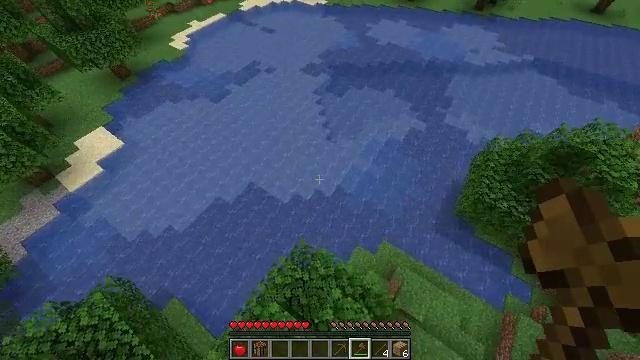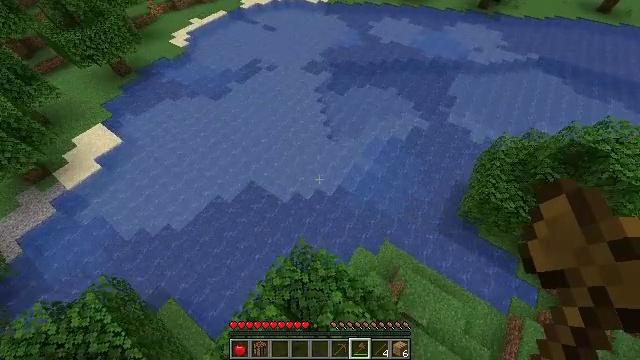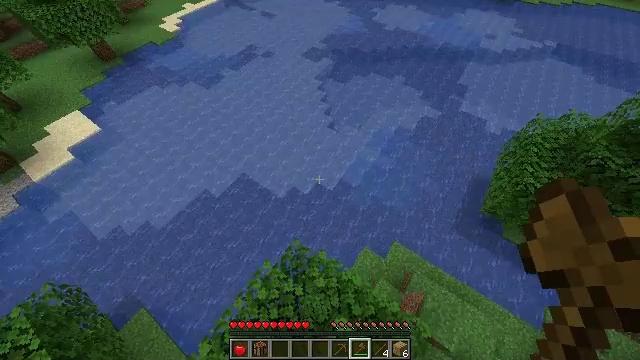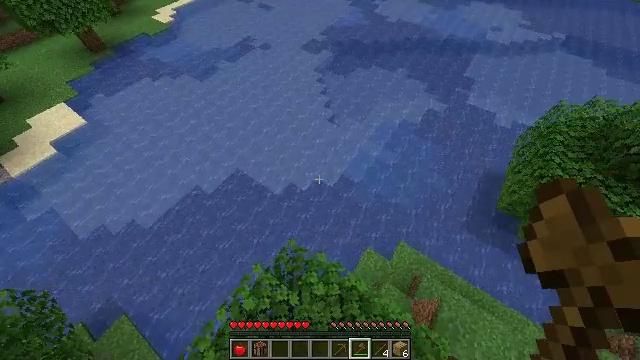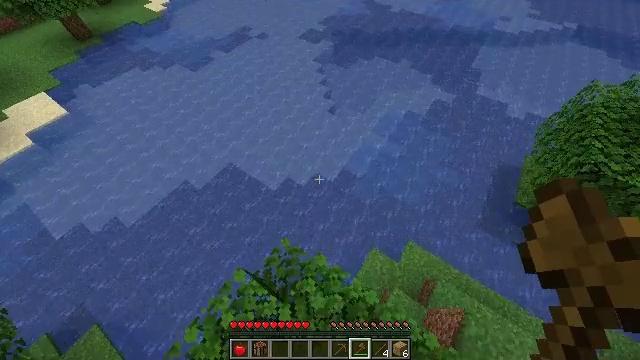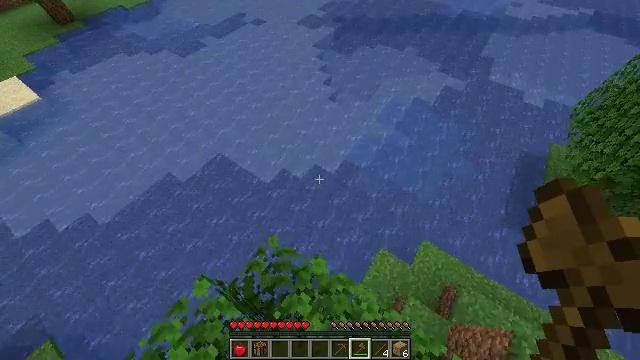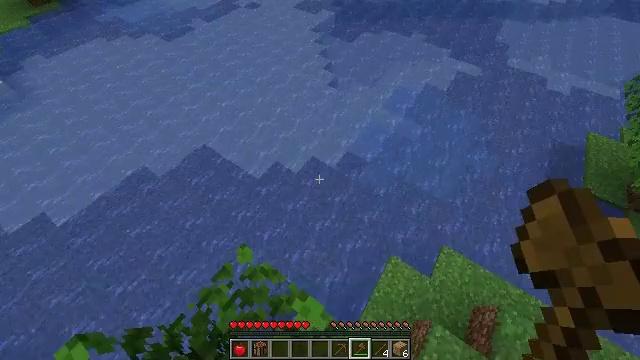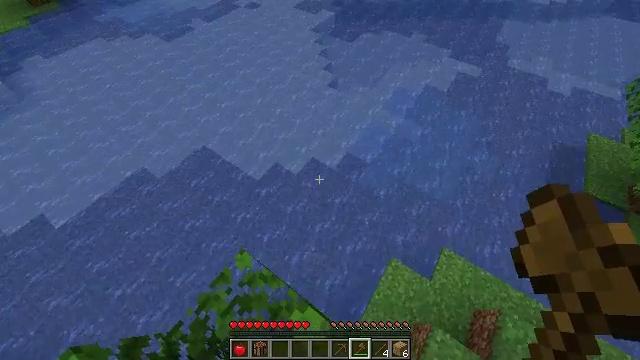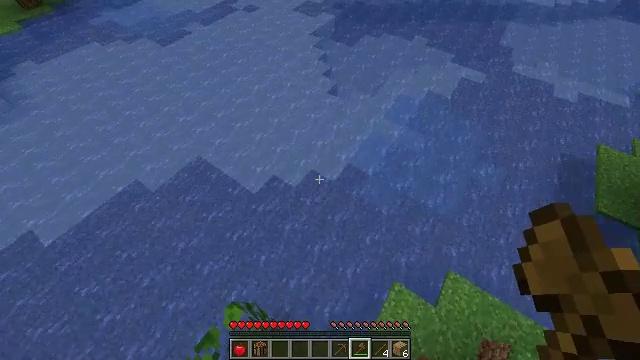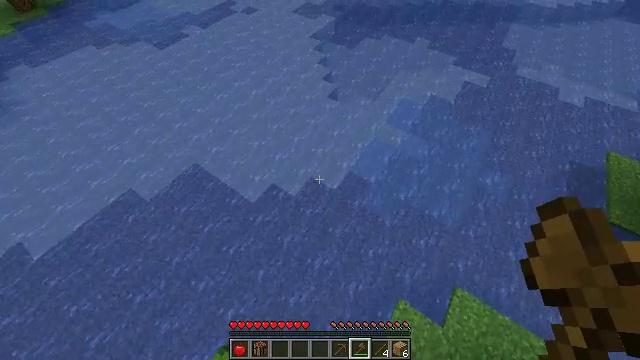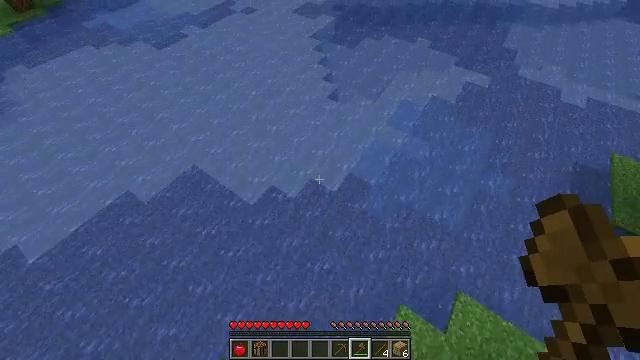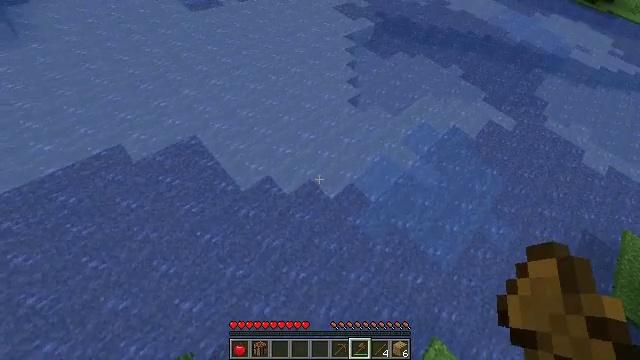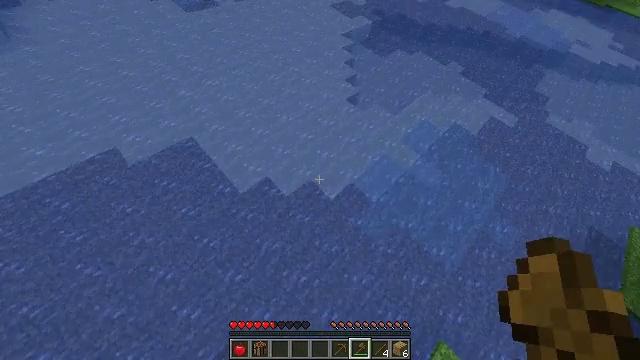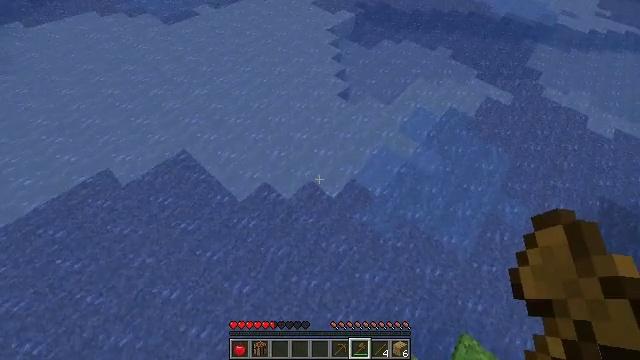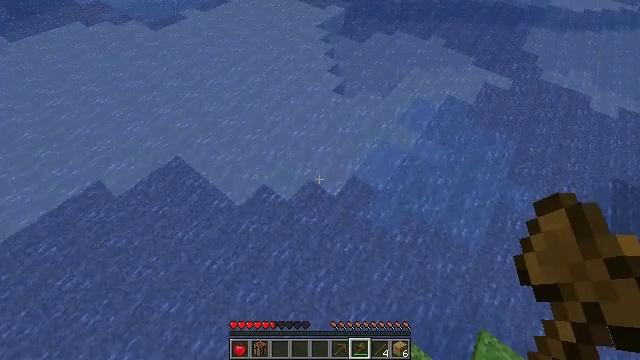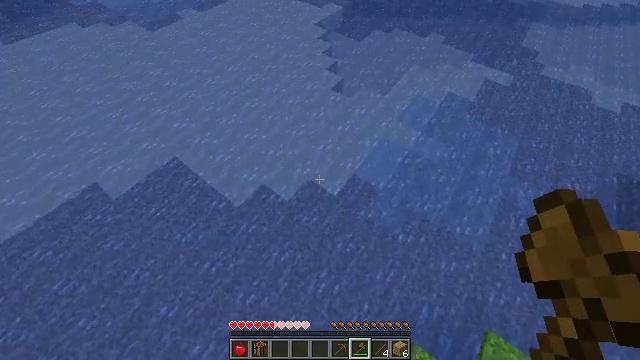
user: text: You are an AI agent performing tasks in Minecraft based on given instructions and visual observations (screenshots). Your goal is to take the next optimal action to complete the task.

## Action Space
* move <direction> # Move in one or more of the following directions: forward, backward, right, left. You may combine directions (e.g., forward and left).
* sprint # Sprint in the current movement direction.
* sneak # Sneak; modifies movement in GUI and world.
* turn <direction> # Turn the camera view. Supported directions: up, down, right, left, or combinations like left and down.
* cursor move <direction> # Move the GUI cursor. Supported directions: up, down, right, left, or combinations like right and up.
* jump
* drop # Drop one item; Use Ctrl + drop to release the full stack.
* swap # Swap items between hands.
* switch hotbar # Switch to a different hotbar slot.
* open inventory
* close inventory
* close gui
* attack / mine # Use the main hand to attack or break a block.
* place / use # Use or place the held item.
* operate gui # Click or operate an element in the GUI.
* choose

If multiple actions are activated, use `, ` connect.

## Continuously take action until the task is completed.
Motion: motion action
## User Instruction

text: Mine the mushroom stem in the forest.
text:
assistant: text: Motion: move forward, sprint, jump
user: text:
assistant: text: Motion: move forward
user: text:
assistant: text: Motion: move forward
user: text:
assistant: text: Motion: move forward
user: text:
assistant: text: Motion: move forward
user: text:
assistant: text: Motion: move forward
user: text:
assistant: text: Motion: move forward
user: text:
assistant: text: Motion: move forward
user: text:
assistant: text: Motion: move forward
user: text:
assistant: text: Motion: move forward
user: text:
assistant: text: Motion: move forward
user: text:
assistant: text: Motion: move forward, jump
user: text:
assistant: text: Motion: move forward, jump
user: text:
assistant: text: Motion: move forward, jump
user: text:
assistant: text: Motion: move forward, jump
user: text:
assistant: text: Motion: move forward
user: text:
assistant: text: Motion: move forward, turn up
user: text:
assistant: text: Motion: move forward, turn up
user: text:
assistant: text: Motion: move forward, turn up
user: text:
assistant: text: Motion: move forward, turn left and up
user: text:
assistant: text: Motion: move forward, turn left and up
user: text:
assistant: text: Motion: move forward, turn left and up
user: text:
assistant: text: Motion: move forward, turn left and up
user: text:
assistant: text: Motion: move forward, turn left and up
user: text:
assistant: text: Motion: move forward, turn up
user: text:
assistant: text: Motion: move forward, turn up
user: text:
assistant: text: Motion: move forward, turn up
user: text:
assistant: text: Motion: move forward
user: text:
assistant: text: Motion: move forward
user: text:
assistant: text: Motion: move forward